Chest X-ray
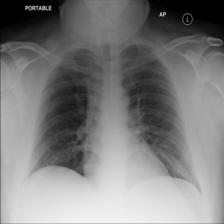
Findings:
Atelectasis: negative
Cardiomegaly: negative
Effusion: negative
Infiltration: negative
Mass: negative
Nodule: negative
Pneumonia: negative
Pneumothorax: negative
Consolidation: negative
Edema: negative
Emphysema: negative
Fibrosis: negative
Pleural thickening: negative
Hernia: negative